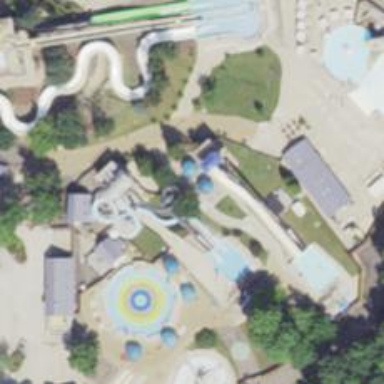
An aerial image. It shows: Water slide attraction.